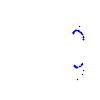
Particle: pion